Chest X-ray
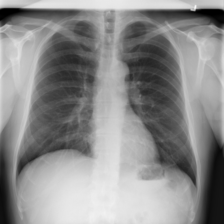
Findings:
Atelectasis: negative
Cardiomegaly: negative
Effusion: negative
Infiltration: negative
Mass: negative
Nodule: negative
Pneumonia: negative
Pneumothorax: negative
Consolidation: negative
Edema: negative
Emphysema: negative
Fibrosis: negative
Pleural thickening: negative
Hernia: negative